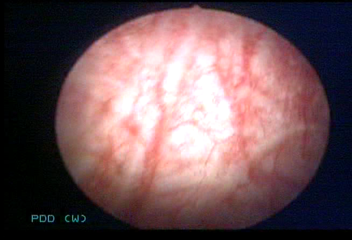
Modality: WLC
Class: Normal mucosa
Bladder cancer association: No